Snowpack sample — Loveland Pass, Silver Plume, Colorado, USA (1/12/25, 11:40 AM MST)
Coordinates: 39.66, -105.88
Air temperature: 7 °F
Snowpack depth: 140 cm
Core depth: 10 cm
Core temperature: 41 °F
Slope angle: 11°, slope face: 30°
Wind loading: high
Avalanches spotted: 2
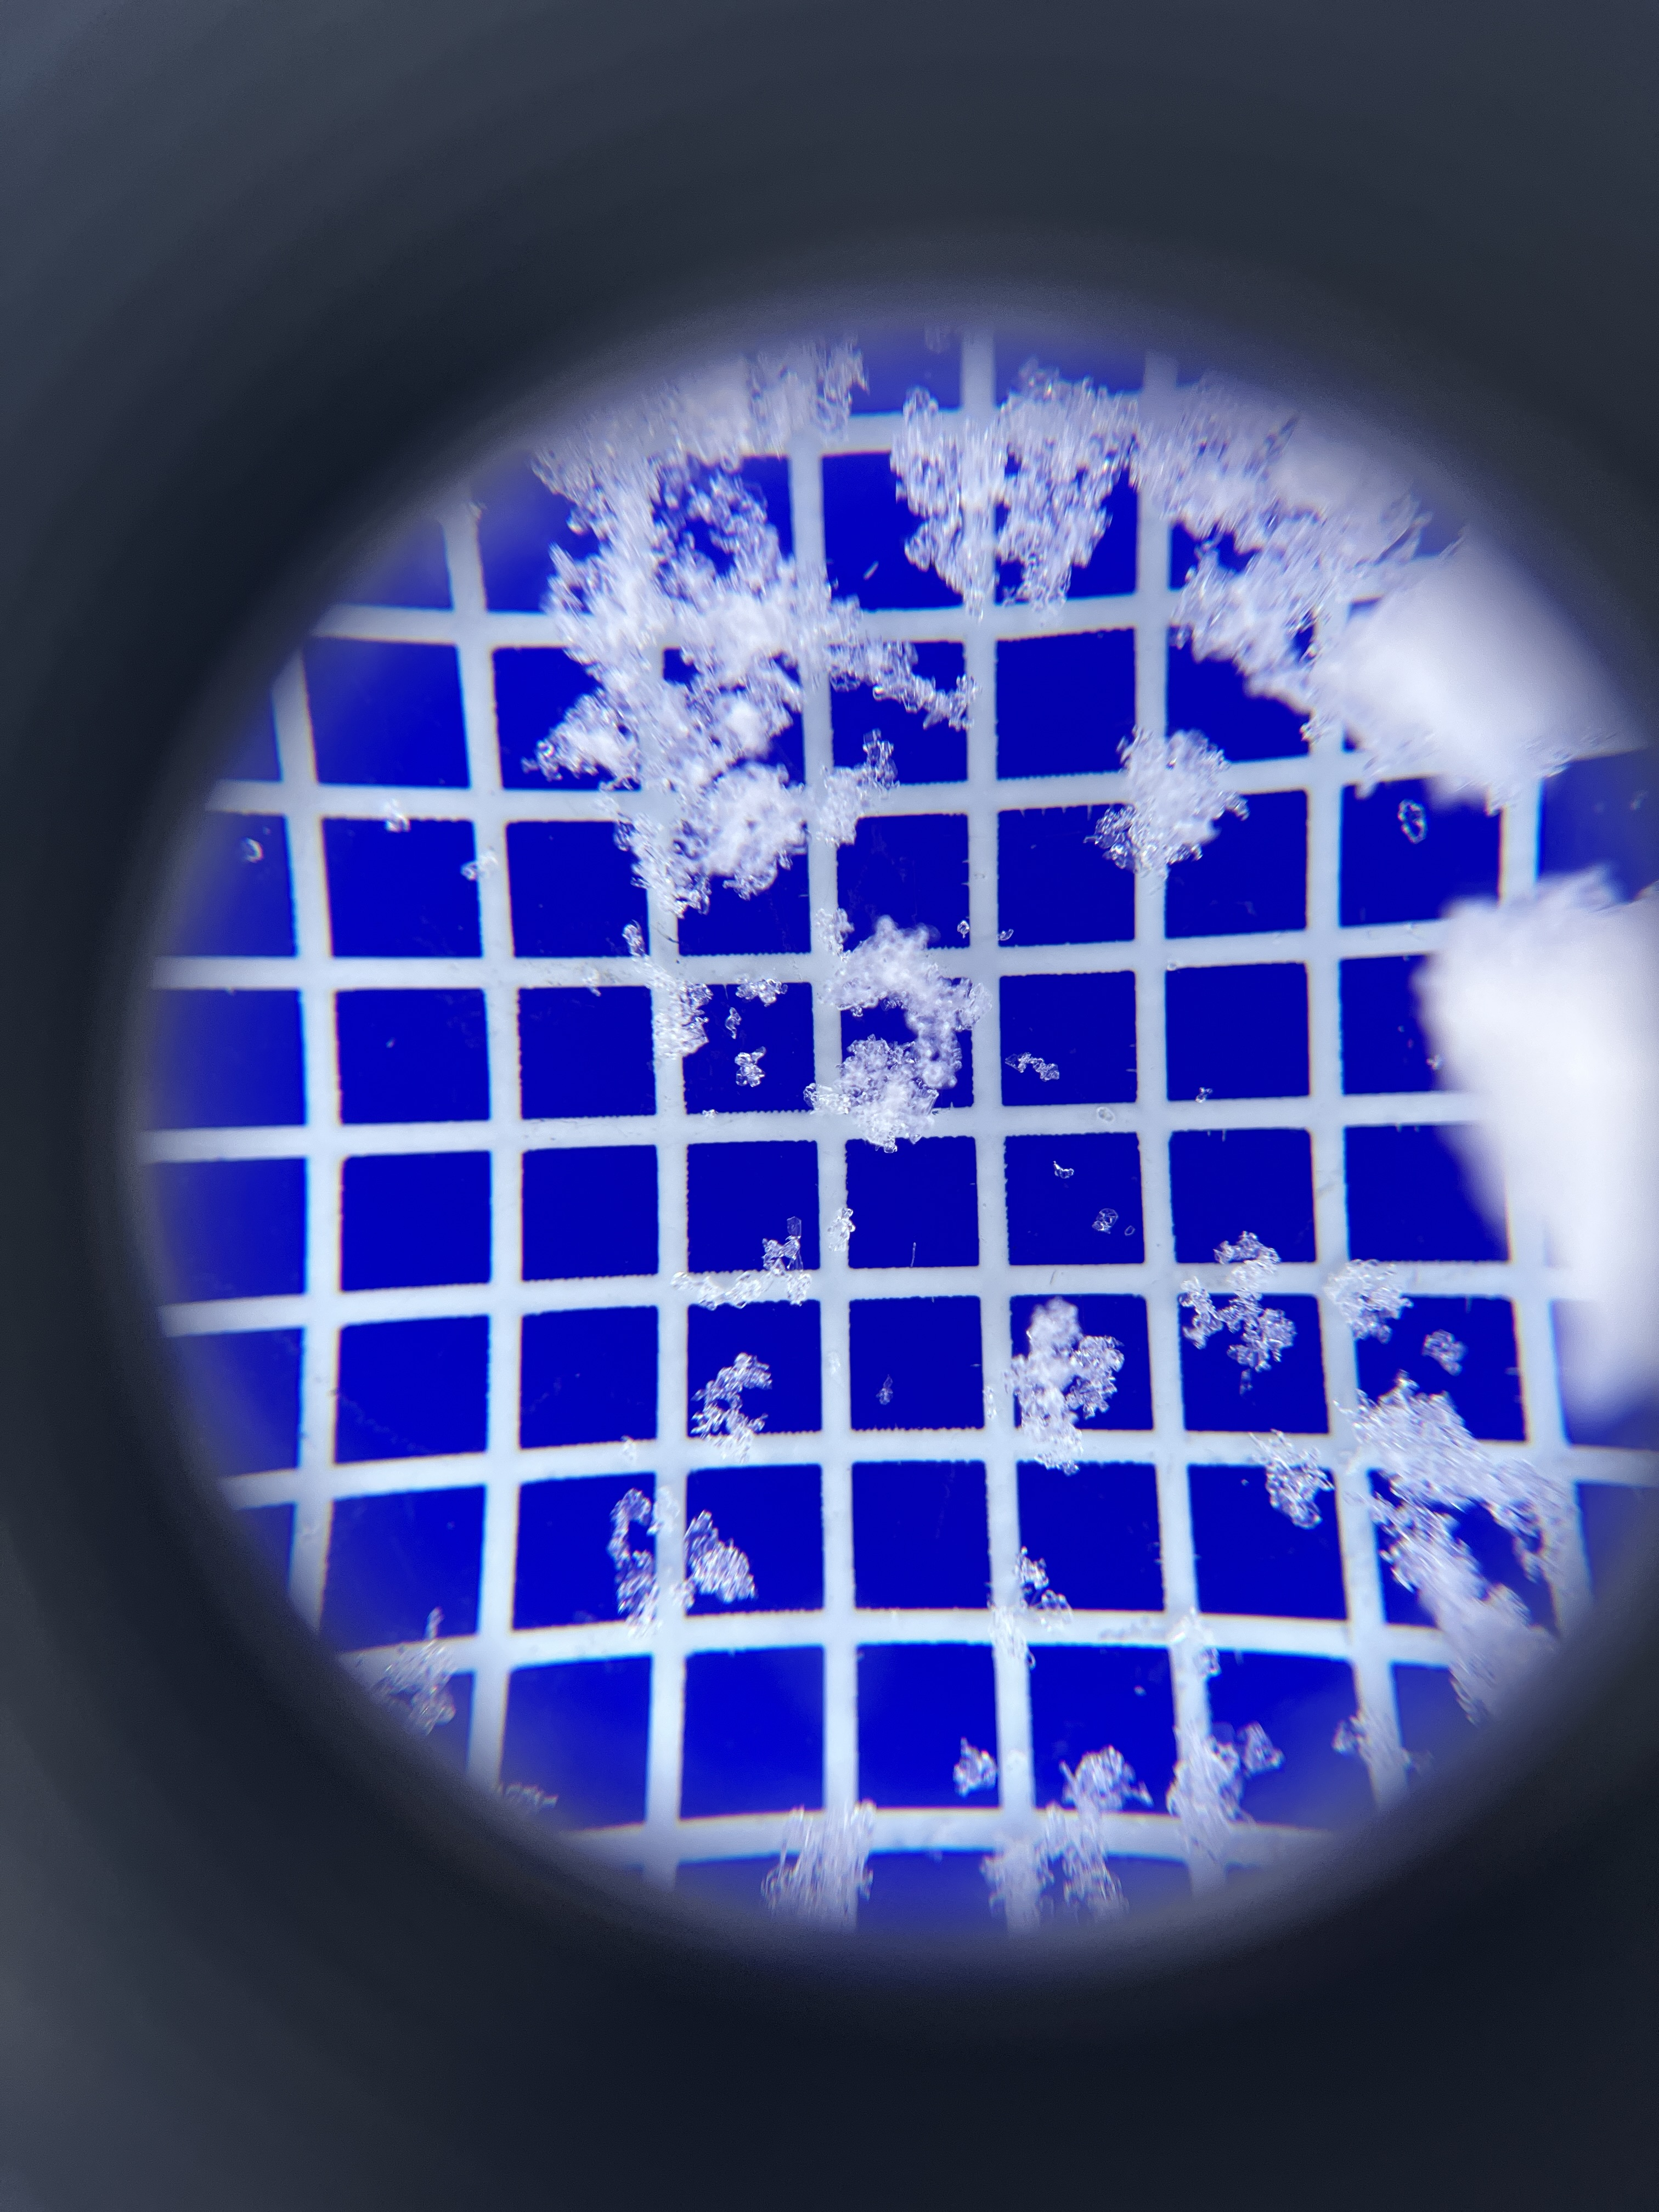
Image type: magnified_profile
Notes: Pilot using slightly modified coring method that took too large segment for snow profile picturing, advised not to use in higher level models. Two avalanche on south face nearby, partially cloudy with light snow in the last 24 hours. Lots of wind loading on eastern features.